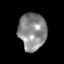
Tissue: skin
Cell type: T cells
Senescence score: 0.2765
Nuclear area (px): 1006
Mean DAPI intensity: 137.564